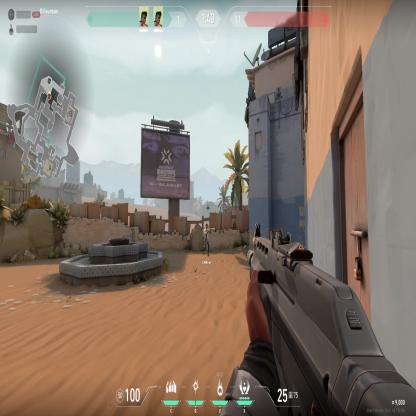
Label: teammate